Question: Let say I have a text like this "By signing up I agree to the Terms of use and Privacy policy of Rue.Du.8 " inside a 'UITextField' , I want to make the whole color Grey except "Terms of use" as white color . Is it possible to achieve into a 'UITextField'?

Thanks in advance ...
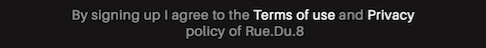
Answer: You can do this using the 'attributedPlaceholder' property, first create an 'AttributedString', like this.
'''
var str = "By signing up I agree to the Terms of use and Privacy policy of Rue.Du.8"
var attributedString = NSMutableAttributedString(string: str)
attributedString.addAttribute(NSForegroundColorAttributeName, value: UIColor.grayColor(), range: (str as NSString).rangeOfString(str))
attributedString.addAttribute(NSForegroundColorAttributeName, value: UIColor.whiteColor(), range: (str as NSString).rangeOfString("Terms of use"))
self.textField.attributedPlaceholder = attributedString
'''